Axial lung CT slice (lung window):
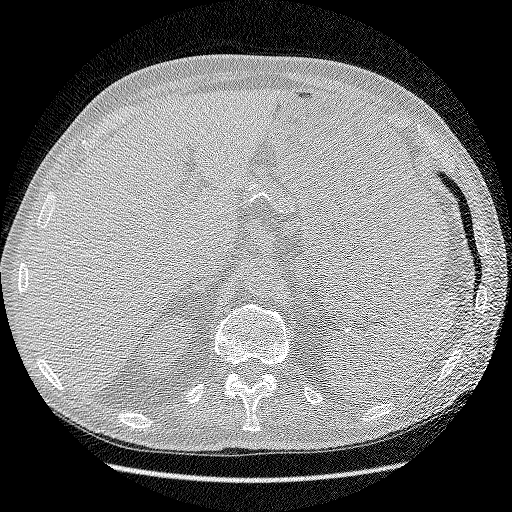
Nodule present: no